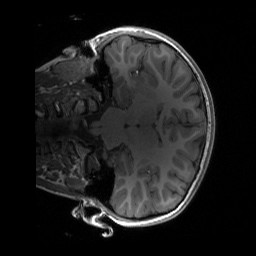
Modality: T1w
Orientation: coronal
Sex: female
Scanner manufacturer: siemens
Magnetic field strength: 3 T
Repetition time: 1.9 s
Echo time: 0.00243 s